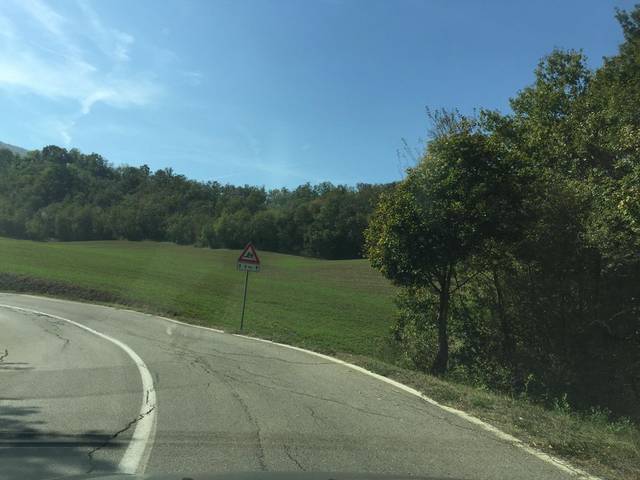
Region: Italy
Coordinates: 44.614, 10.114